Field crop: tomato
Growth stage: 1
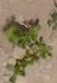
Species: portulaca